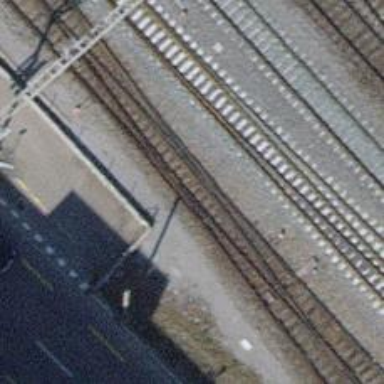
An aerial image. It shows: Single-track electrified railway siding with contact line for service.